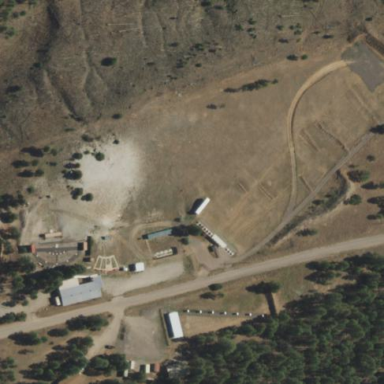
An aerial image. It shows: Sports center with shooting facilities.